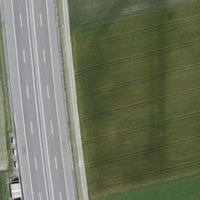
EUNIS habitat code: 57
Species observed at this site:
Milvus milvus